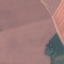
Land use / land cover: AnnualCrop